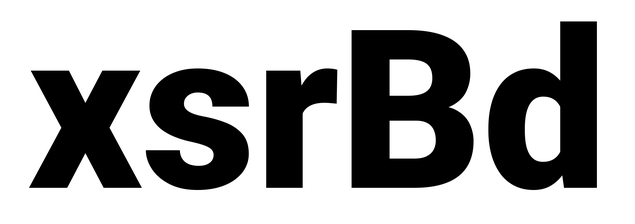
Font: Roboto_Black